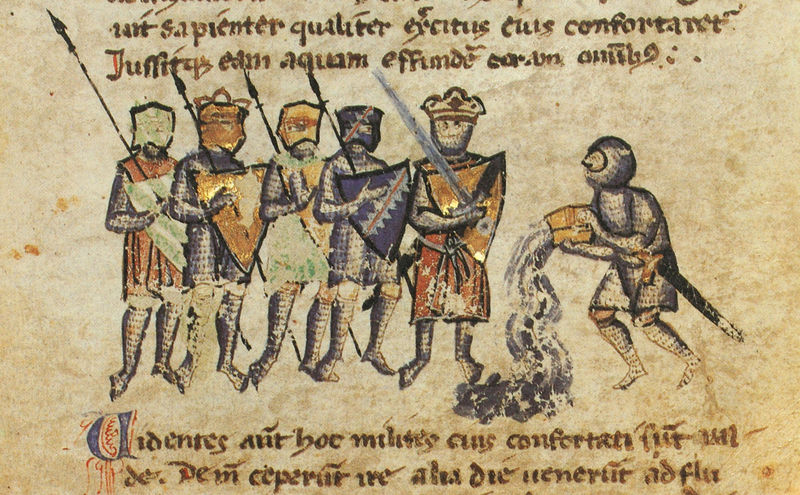
Titel: Alexanderroman
Institution: Leipzig, Stadtbibliothek
Schlagwörter: blau, mann, wasser, bibel, gold, krone, krug, schrift, könig, schild, buch, illustration, schwert, schwerter, text, helm, ritter, rüstung, römer, helme, mittelalter, hellebarde, lanzen, visier, eimer, latein, schilde, initial, buchmalerei, karolnginisch, rüstug, rüstugn